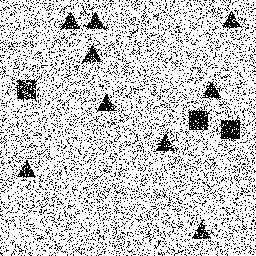
Squares: 3
Triangles: 9
Stars: 0
Total shapes: 12